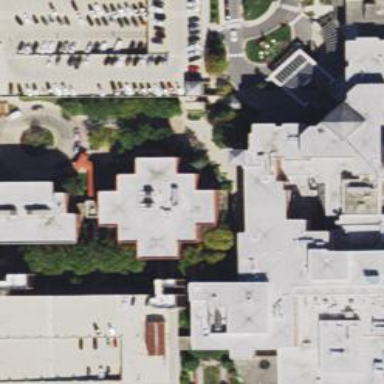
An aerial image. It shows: Hospital building.